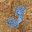
Label: 3